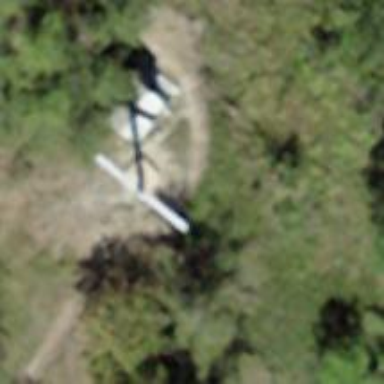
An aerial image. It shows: Wayside cross with historic significance.